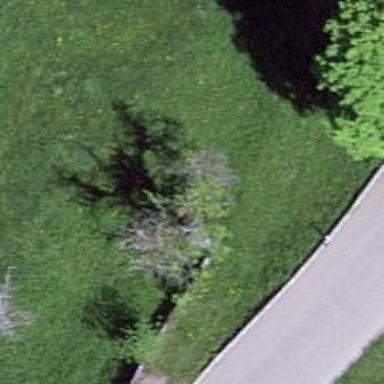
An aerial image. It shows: Urban area featuring tree as natural element.